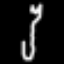
Label: fork